Question: I've got code that worked like a charm for years. It broke with a recent java update on my Mac.
- -
Here's the test code:
'''
PreparedStatement p = mConnection.prepareStatement("SELECT rowid, * FROM cases_customers WHERE case_id = ?");
p.setLong(1, 2);
ResultSet r = p.executeQuery();
System.out.println("One result? " + r.next());
p = mConnection.prepareStatement("SELECT rowid, * FROM cases_customers WHERE case_id = ? + '0'");
p.setLong(1, 2);
r = p.executeQuery();
System.out.println("At least one result? " + r.next());
'''
Output:
'''
At least one result? false
At least one result? true
'''
The second query forces the data to be bound as a number because of the addition. So even if the data is bound as long in the code, it somehow is translated as string later on.
I did not change my SQLite JDBC driver (which is xerial's 3.7.2).
I distribute this desktop app using Java Web Start, and the compilation/jar bundling is done 'manually' through a GNU make file that calls directly 'javac' for compilation. The compiled jar/app is working as expected, I mean the above code outputs 'true/true'.
Here's the build config:

When running into the code, I end up in DB.java (from sqlite-jdbc-3.7.2), in the method 'DB#sqlbind':
'''
else if (v instanceof Long) {
return bind_long(stmt, pos, ((Long) v).longValue());
}
'''
- 'DB''NativeDB.java''bind_long'- 'DB''NestedDB.java'
.
'''
@Override
synchronized int bind_long(long stmt, int pos, long v) throws SQLException {
return bind_text(stmt, pos, Long.toString(v)); // TODO
}
'''
This is where the 'long' value is bound as a 'String'.
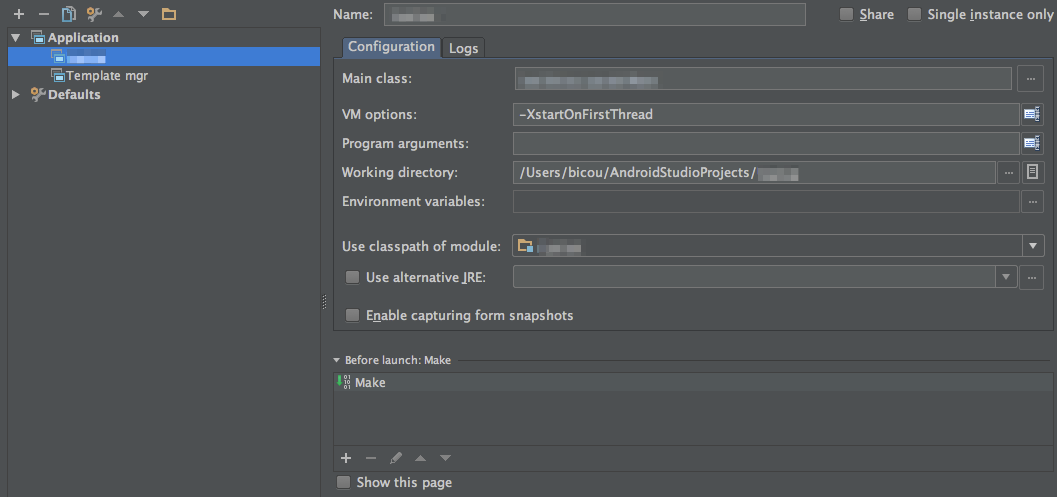
Answer: Part of my analysis is in the question itself, see the edit history.
I was using an SQLite JDBC driver that used native code in java 6, and java code in java 7. The native code was working as expected, while the java code bound 'long' values as 'String's. I updated my JDBC driver to a newer version, which uses native code in both java 6 and 7.
Now it's working fine.